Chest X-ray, PA view. Patient: 59 years old, sex M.
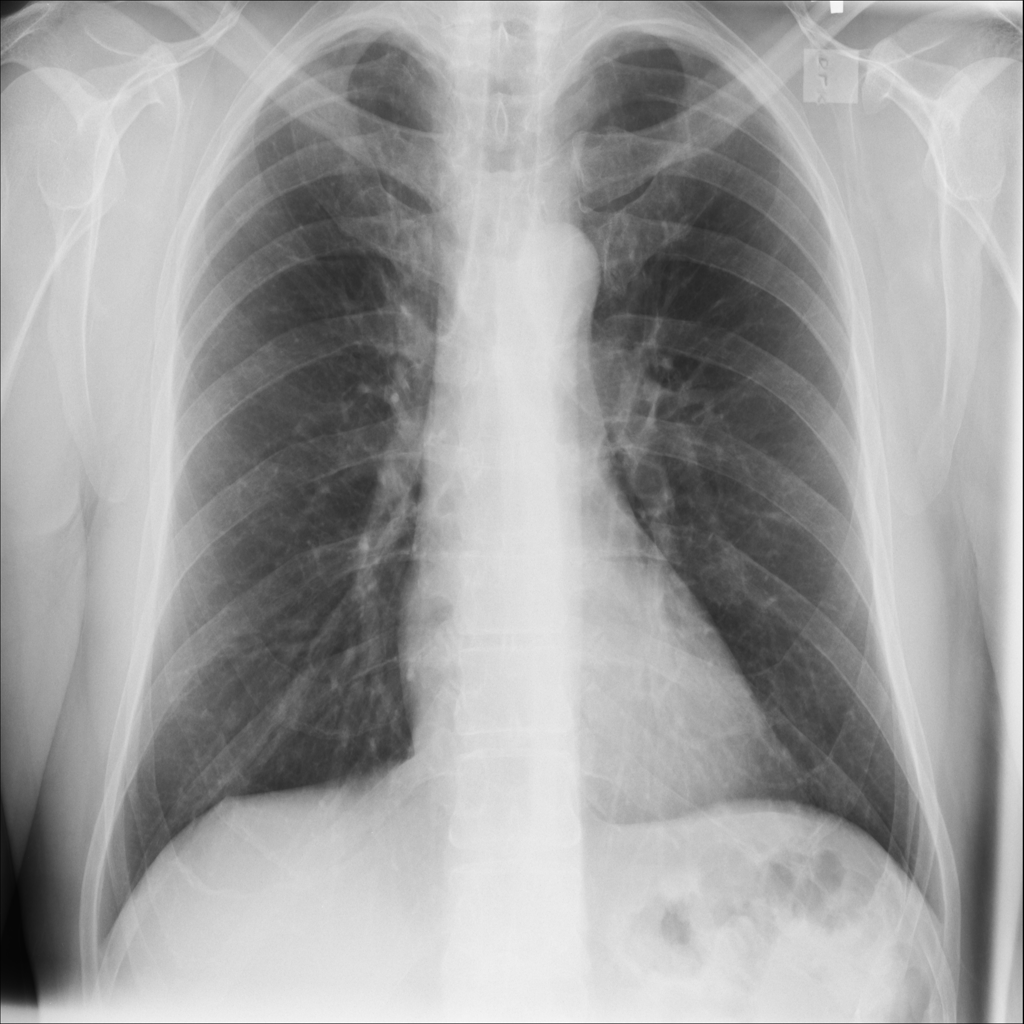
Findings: No Finding